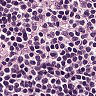
Metastatic tissue present: no